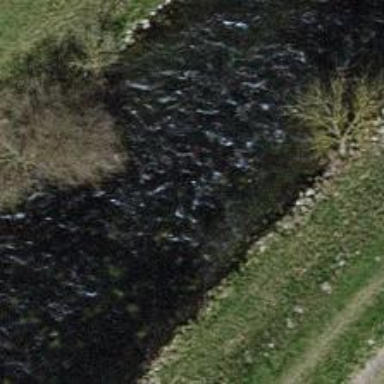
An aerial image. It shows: Weir along the waterway.